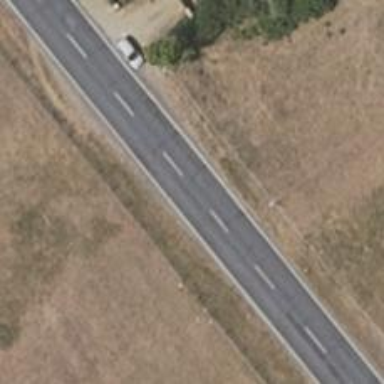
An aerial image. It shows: Secondary road with asphalt surface.